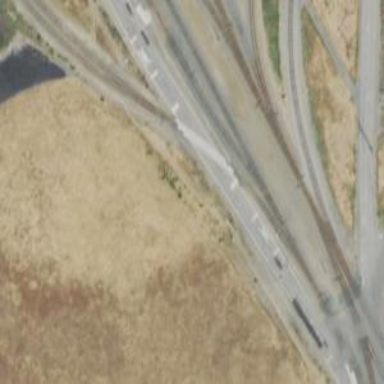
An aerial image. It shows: Railway level crossing.